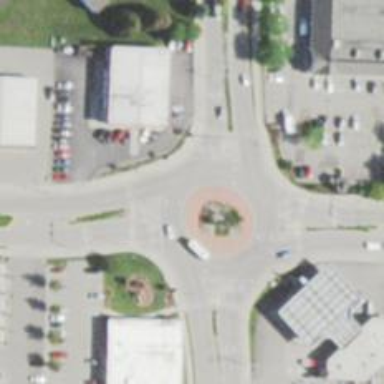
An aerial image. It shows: Primary highway intersecting roundabout.